Question: I have a 'JComboBox' object in my 'JFrame' which behaves exactly as expected. However, I'd like to make it editable so that users can input alternative values if necessary. Unfortunately, using 'setEditable(true)' to enable editing causes its width to increase significantly. How can I allow editing of the 'JComboBox' while keeping its width only as wide as the largest selectable item requires?
The 'JComboBox' is in a 'JPanel' with a 'FlowLayout', however I don't think this is relevant because changing the width of the 'JPanel' does not affect the width of the 'JComboBox'.

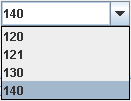
Answer: A JTextField has a default preferred size. It appears that if this size is greater than the preferred rendering size, then the text field size is used. You can change the preferred size by specifying the the number of columns to display in the text field. So you need to manipulate the editor with code something like:
'''
JComboBox comboBox = new JComboBox( ... );
comboBox.setEditable( true );
ComboBoxEditor editor = comboBox.getEditor();
JTextField textField = (JTextField)editor.getEditorComponent();
textField.setColumns(3);
'''